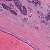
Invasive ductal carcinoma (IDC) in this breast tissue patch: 0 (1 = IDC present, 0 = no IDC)